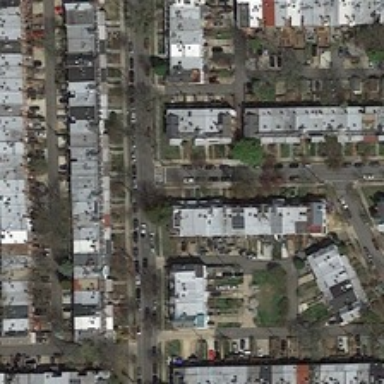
A large number of cars parked on both sides of the road .